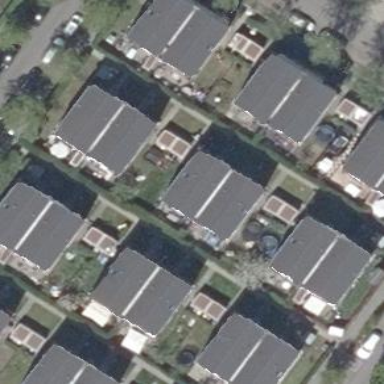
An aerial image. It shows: Semi-detached house.